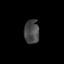
Tissue: skin
Cell type: Epithelial cells
Senescence score: 0.2802
Nuclear area (px): 349
Mean DAPI intensity: 71.258